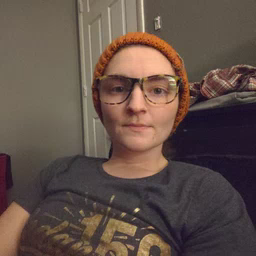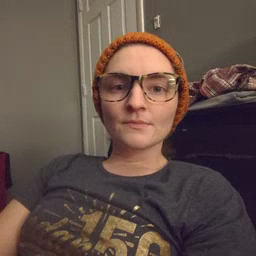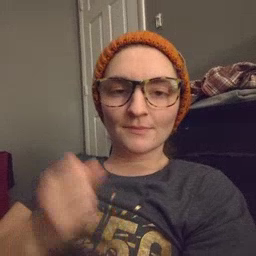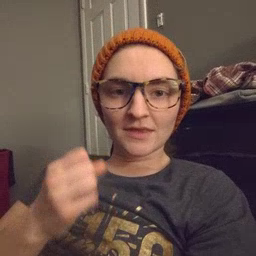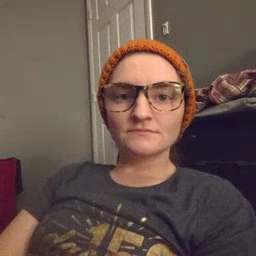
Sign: milk